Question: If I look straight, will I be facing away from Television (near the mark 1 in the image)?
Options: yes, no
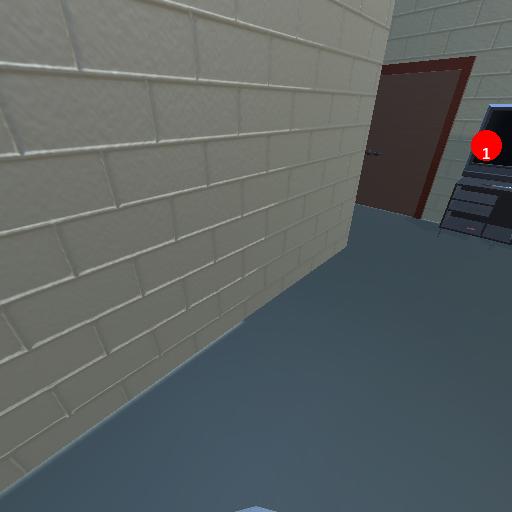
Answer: yes